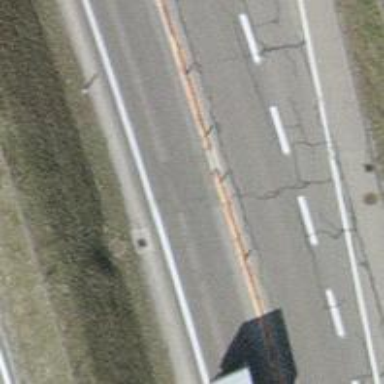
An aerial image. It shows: Asphalt motorway categorized as trunk road.